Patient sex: M
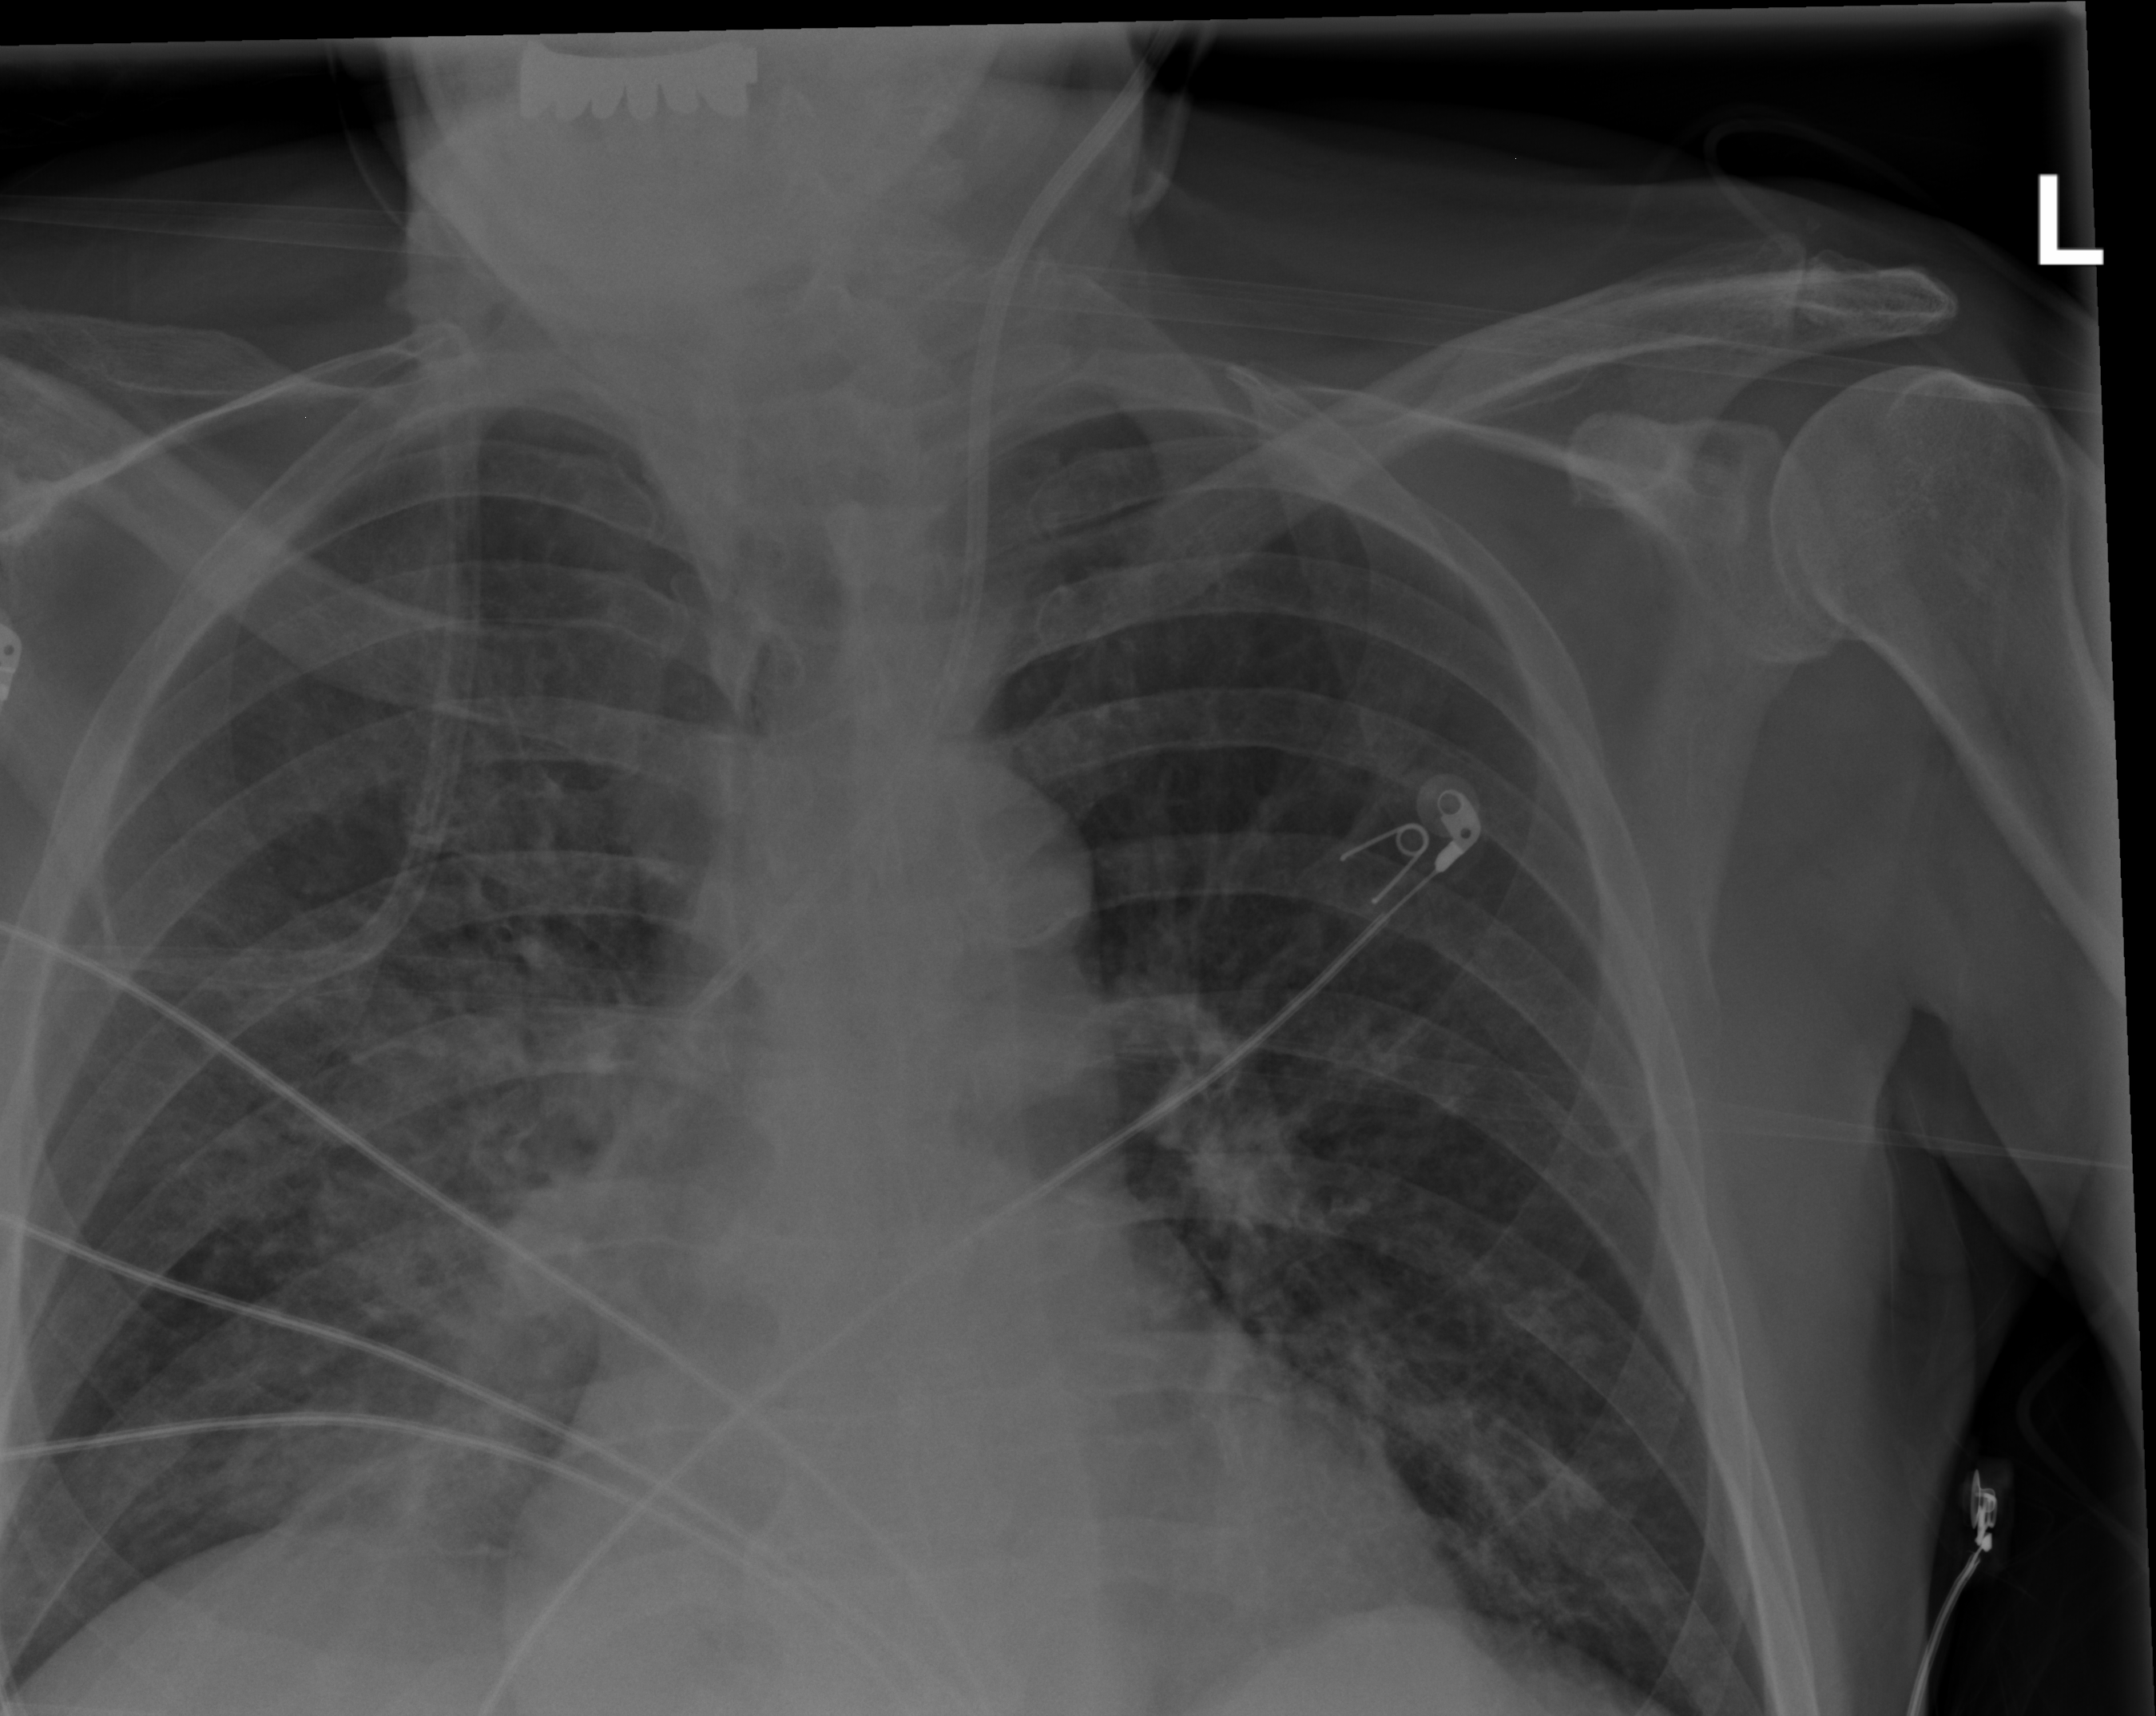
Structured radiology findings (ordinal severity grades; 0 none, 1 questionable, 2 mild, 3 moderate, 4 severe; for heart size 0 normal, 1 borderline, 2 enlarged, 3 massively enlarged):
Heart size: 1
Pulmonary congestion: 0
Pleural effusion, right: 0
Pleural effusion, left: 0
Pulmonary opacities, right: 3
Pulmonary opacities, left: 2
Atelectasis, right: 3
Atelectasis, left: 2